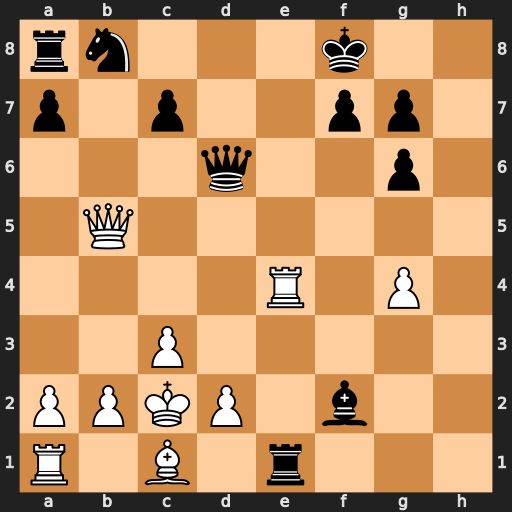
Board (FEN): rn3k2/p1p2pp1/3q2p1/1Q6/4R1P1/2P5/PPKP1b2/R1B1r3
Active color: w
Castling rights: -
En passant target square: -
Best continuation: Qe8#